Interaction volume radius: 5 \u00c5
Interaction volume height: 15 \u00c5
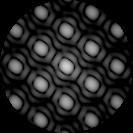
Disorder parameter: 0.003329